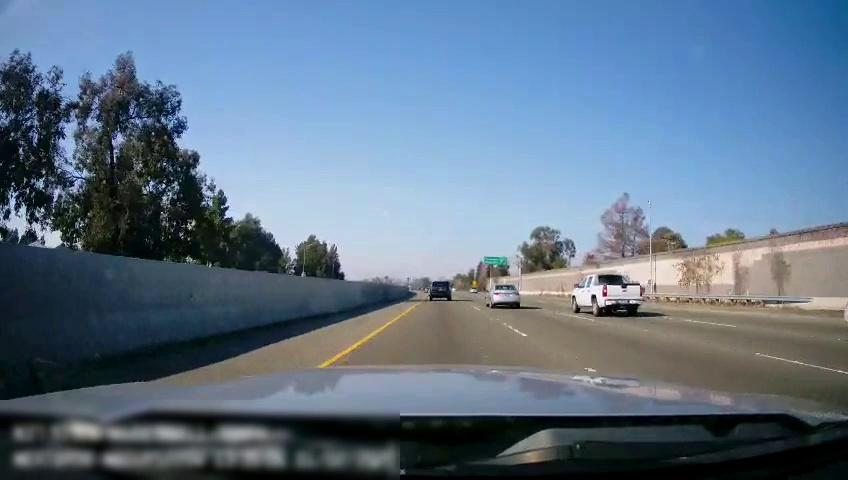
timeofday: Day
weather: Sunny
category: Drivable Space
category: Vehicles | Car
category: Vehicles | Truck
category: Vehicles | SUV
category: Lanes | Current Lane
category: Lanes | Current Lane
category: Lanes | Alternate Lane
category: Lanes | Alternate Lane
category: Traffic | Signs